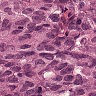
Metastatic tissue present: yes